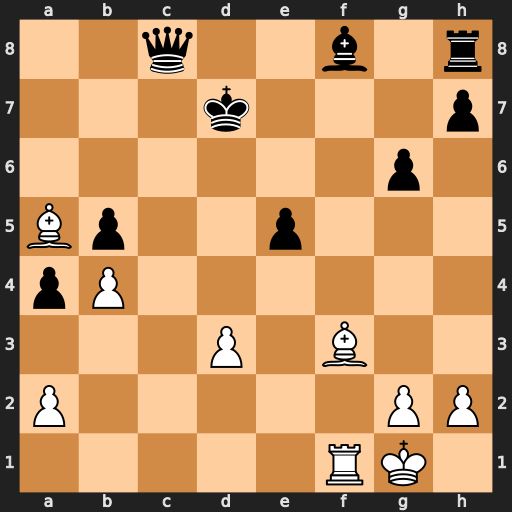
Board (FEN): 2q2b1r/3k3p/6p1/Bp2p3/pP6/3P1B2/P5PP/5RK1
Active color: w
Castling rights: -
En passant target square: -
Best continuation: Bg4+ Kd6 Bxc8